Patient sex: M
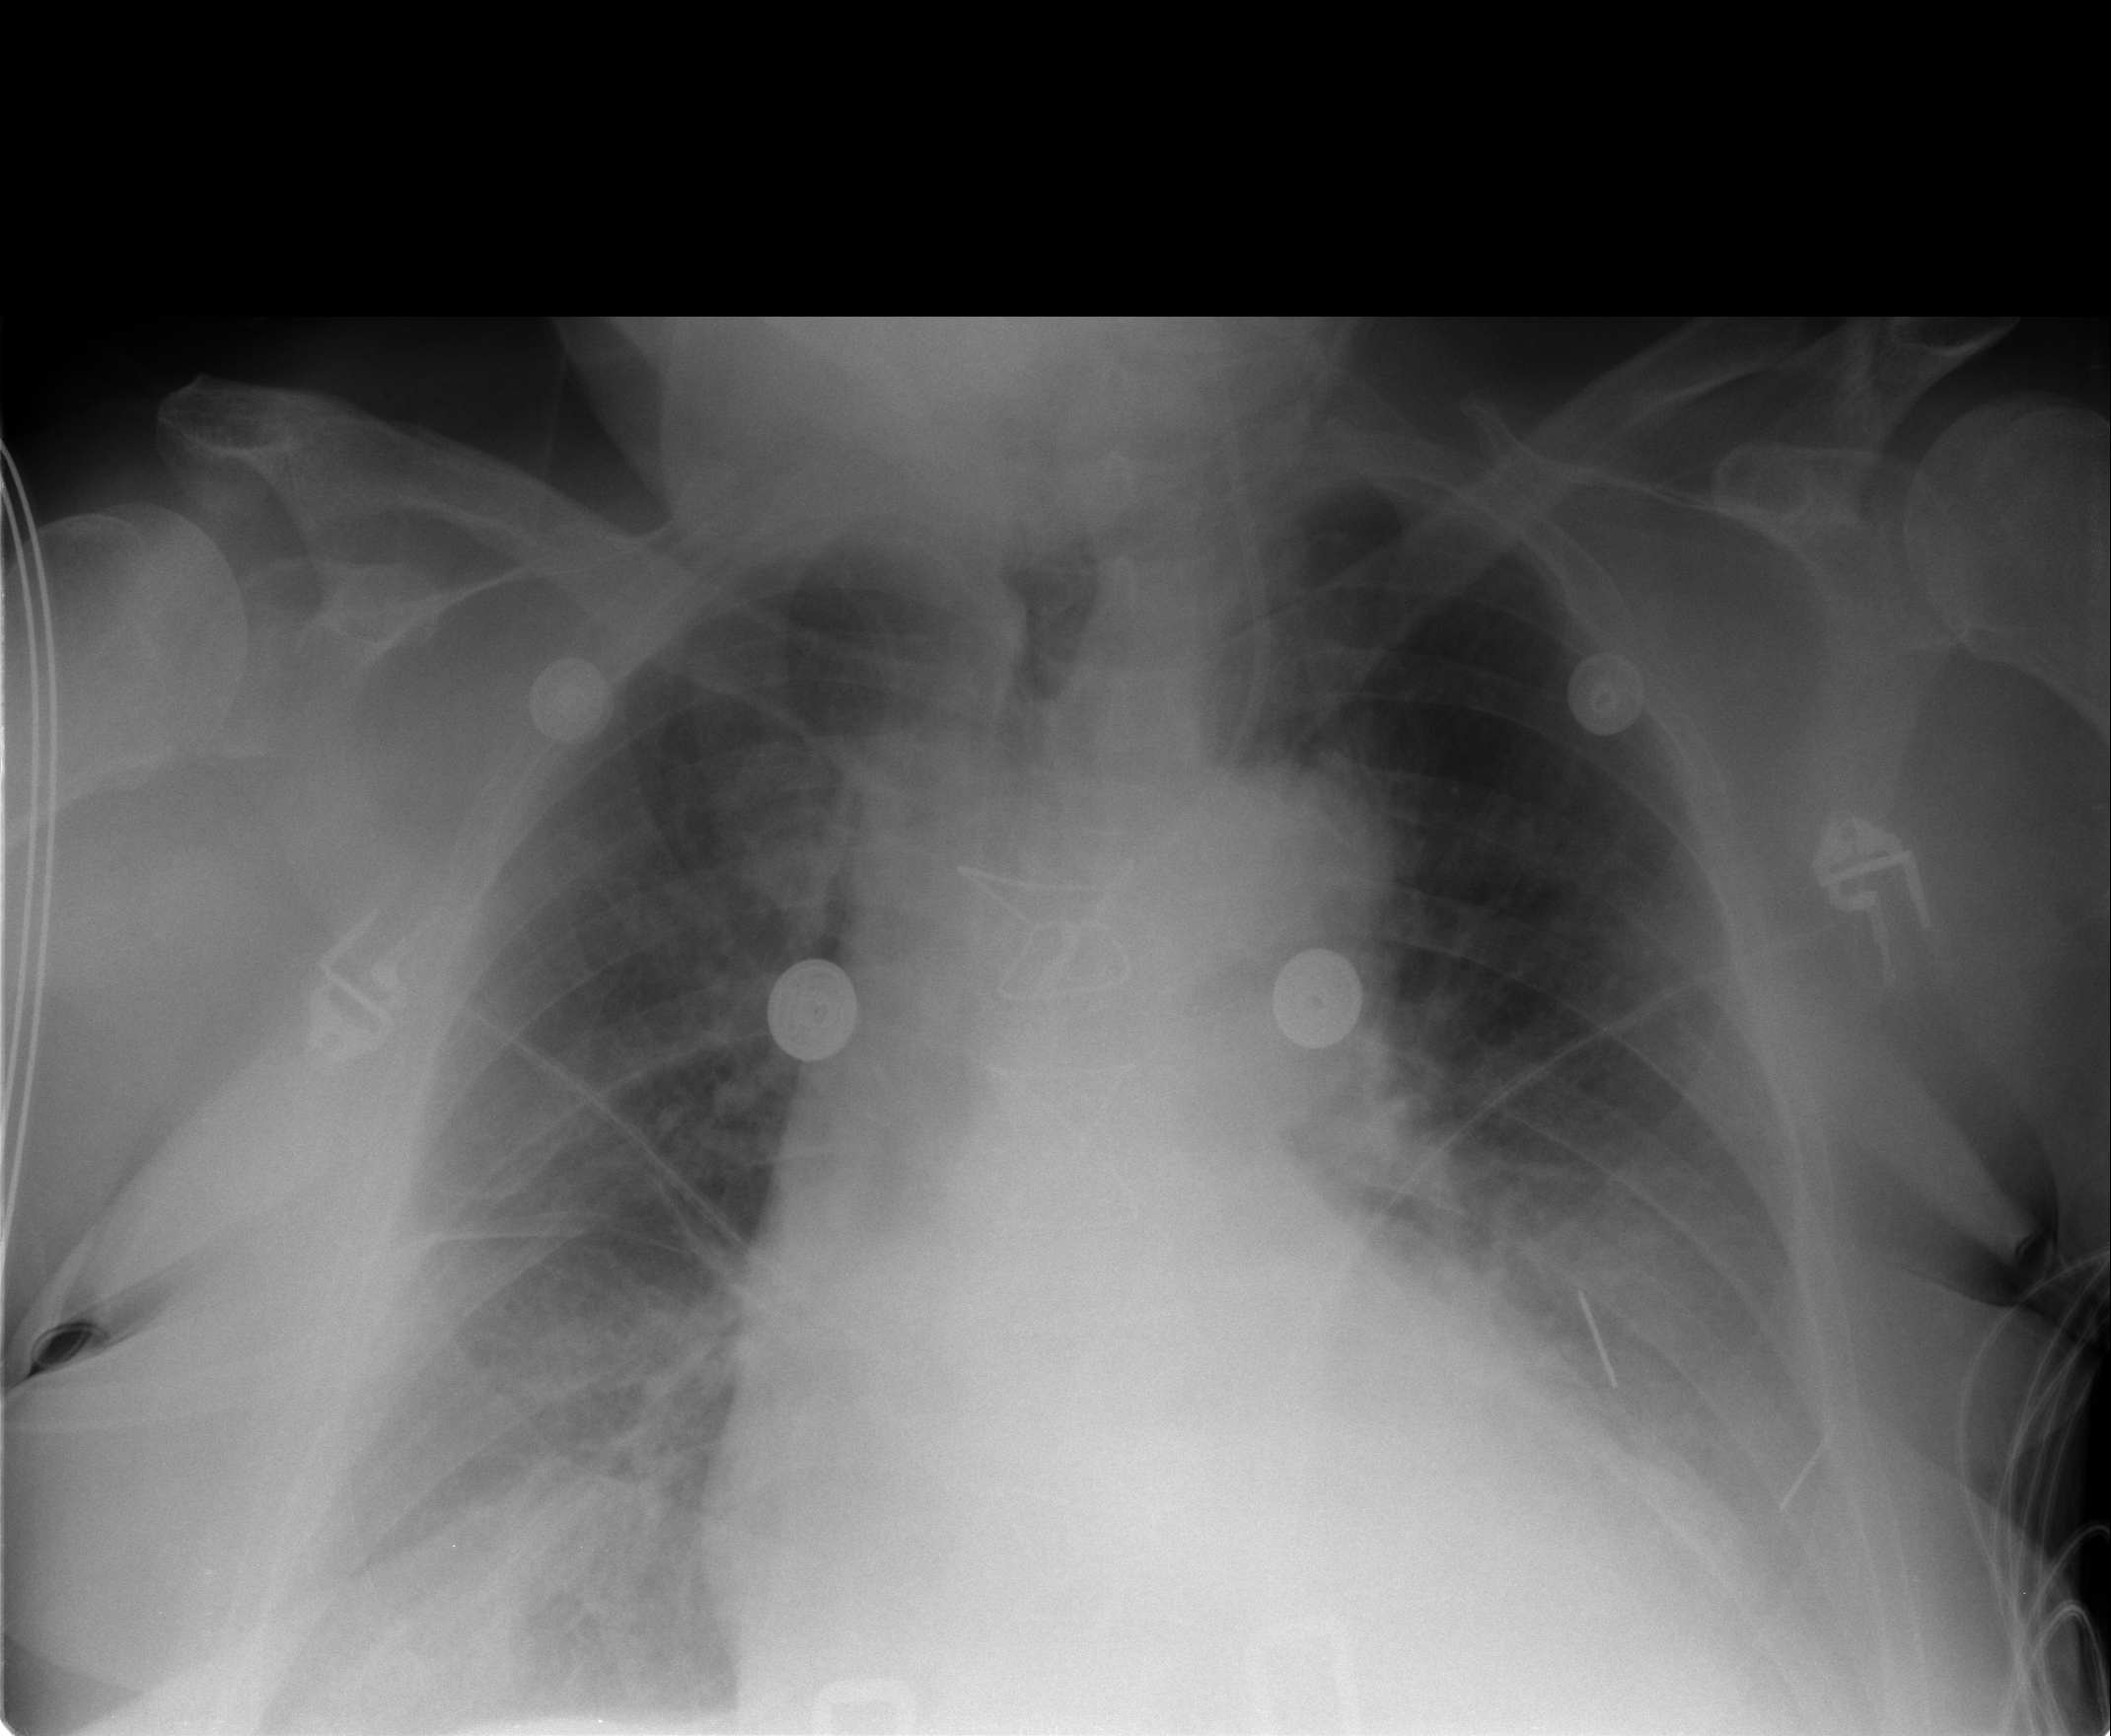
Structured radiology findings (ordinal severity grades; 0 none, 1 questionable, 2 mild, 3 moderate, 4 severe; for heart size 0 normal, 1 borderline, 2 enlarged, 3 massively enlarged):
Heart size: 2
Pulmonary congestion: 2
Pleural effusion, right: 1
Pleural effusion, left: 2
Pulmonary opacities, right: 1
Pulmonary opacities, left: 0
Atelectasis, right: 2
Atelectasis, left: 2